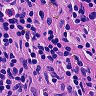
Metastatic tissue present: no